Chest X-ray:
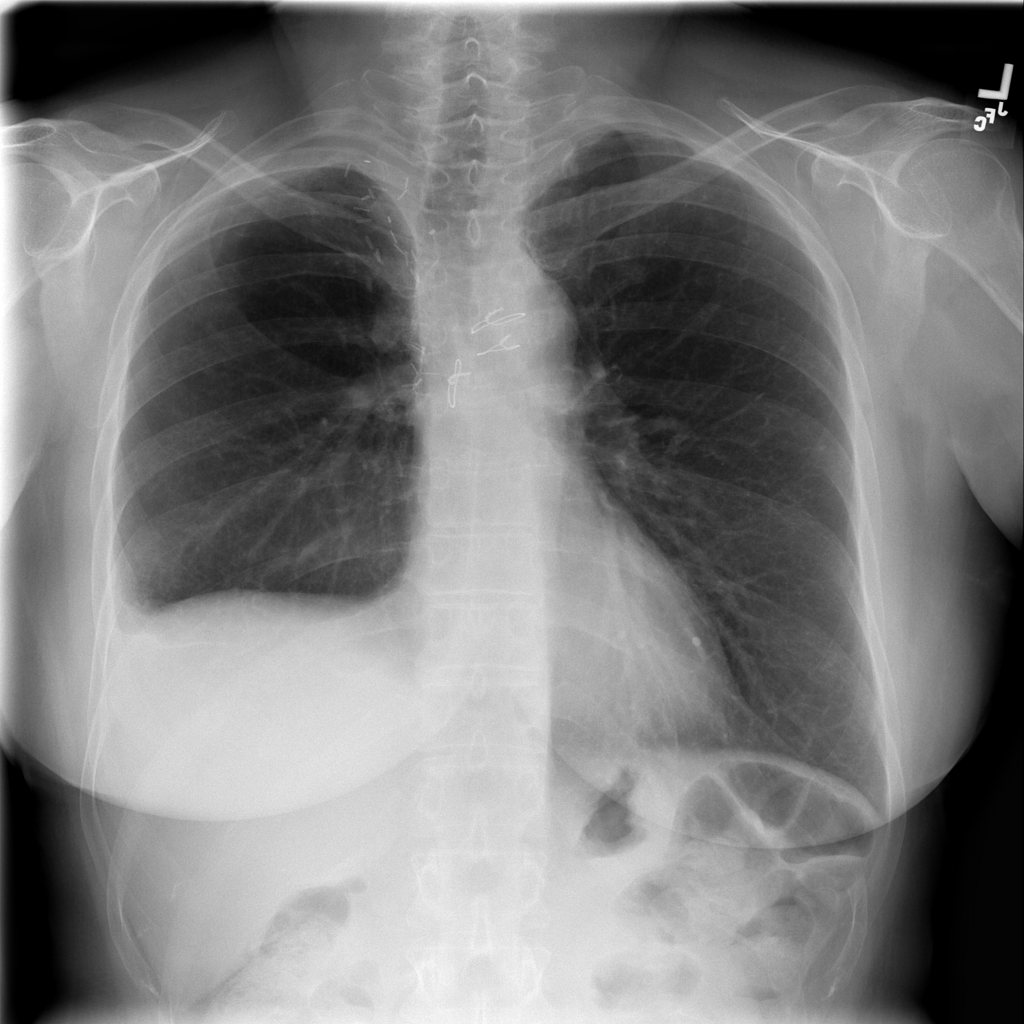
Findings: Effusion, Pleural Thickening
No abnormal finding: no